Field crop: maize
Growth stage: 2
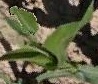
Species: maize